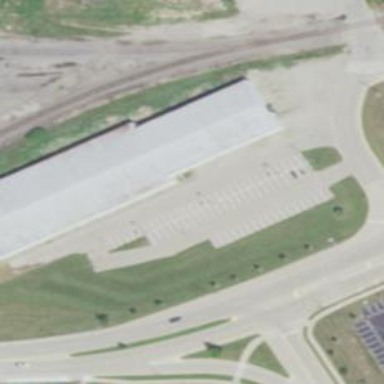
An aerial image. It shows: Warehouse building.